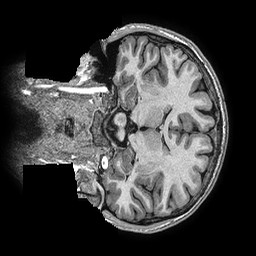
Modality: T1w
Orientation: coronal
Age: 22
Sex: male
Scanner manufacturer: ge
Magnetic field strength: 3 T
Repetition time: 0.006952 s
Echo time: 0.00292 s